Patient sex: M
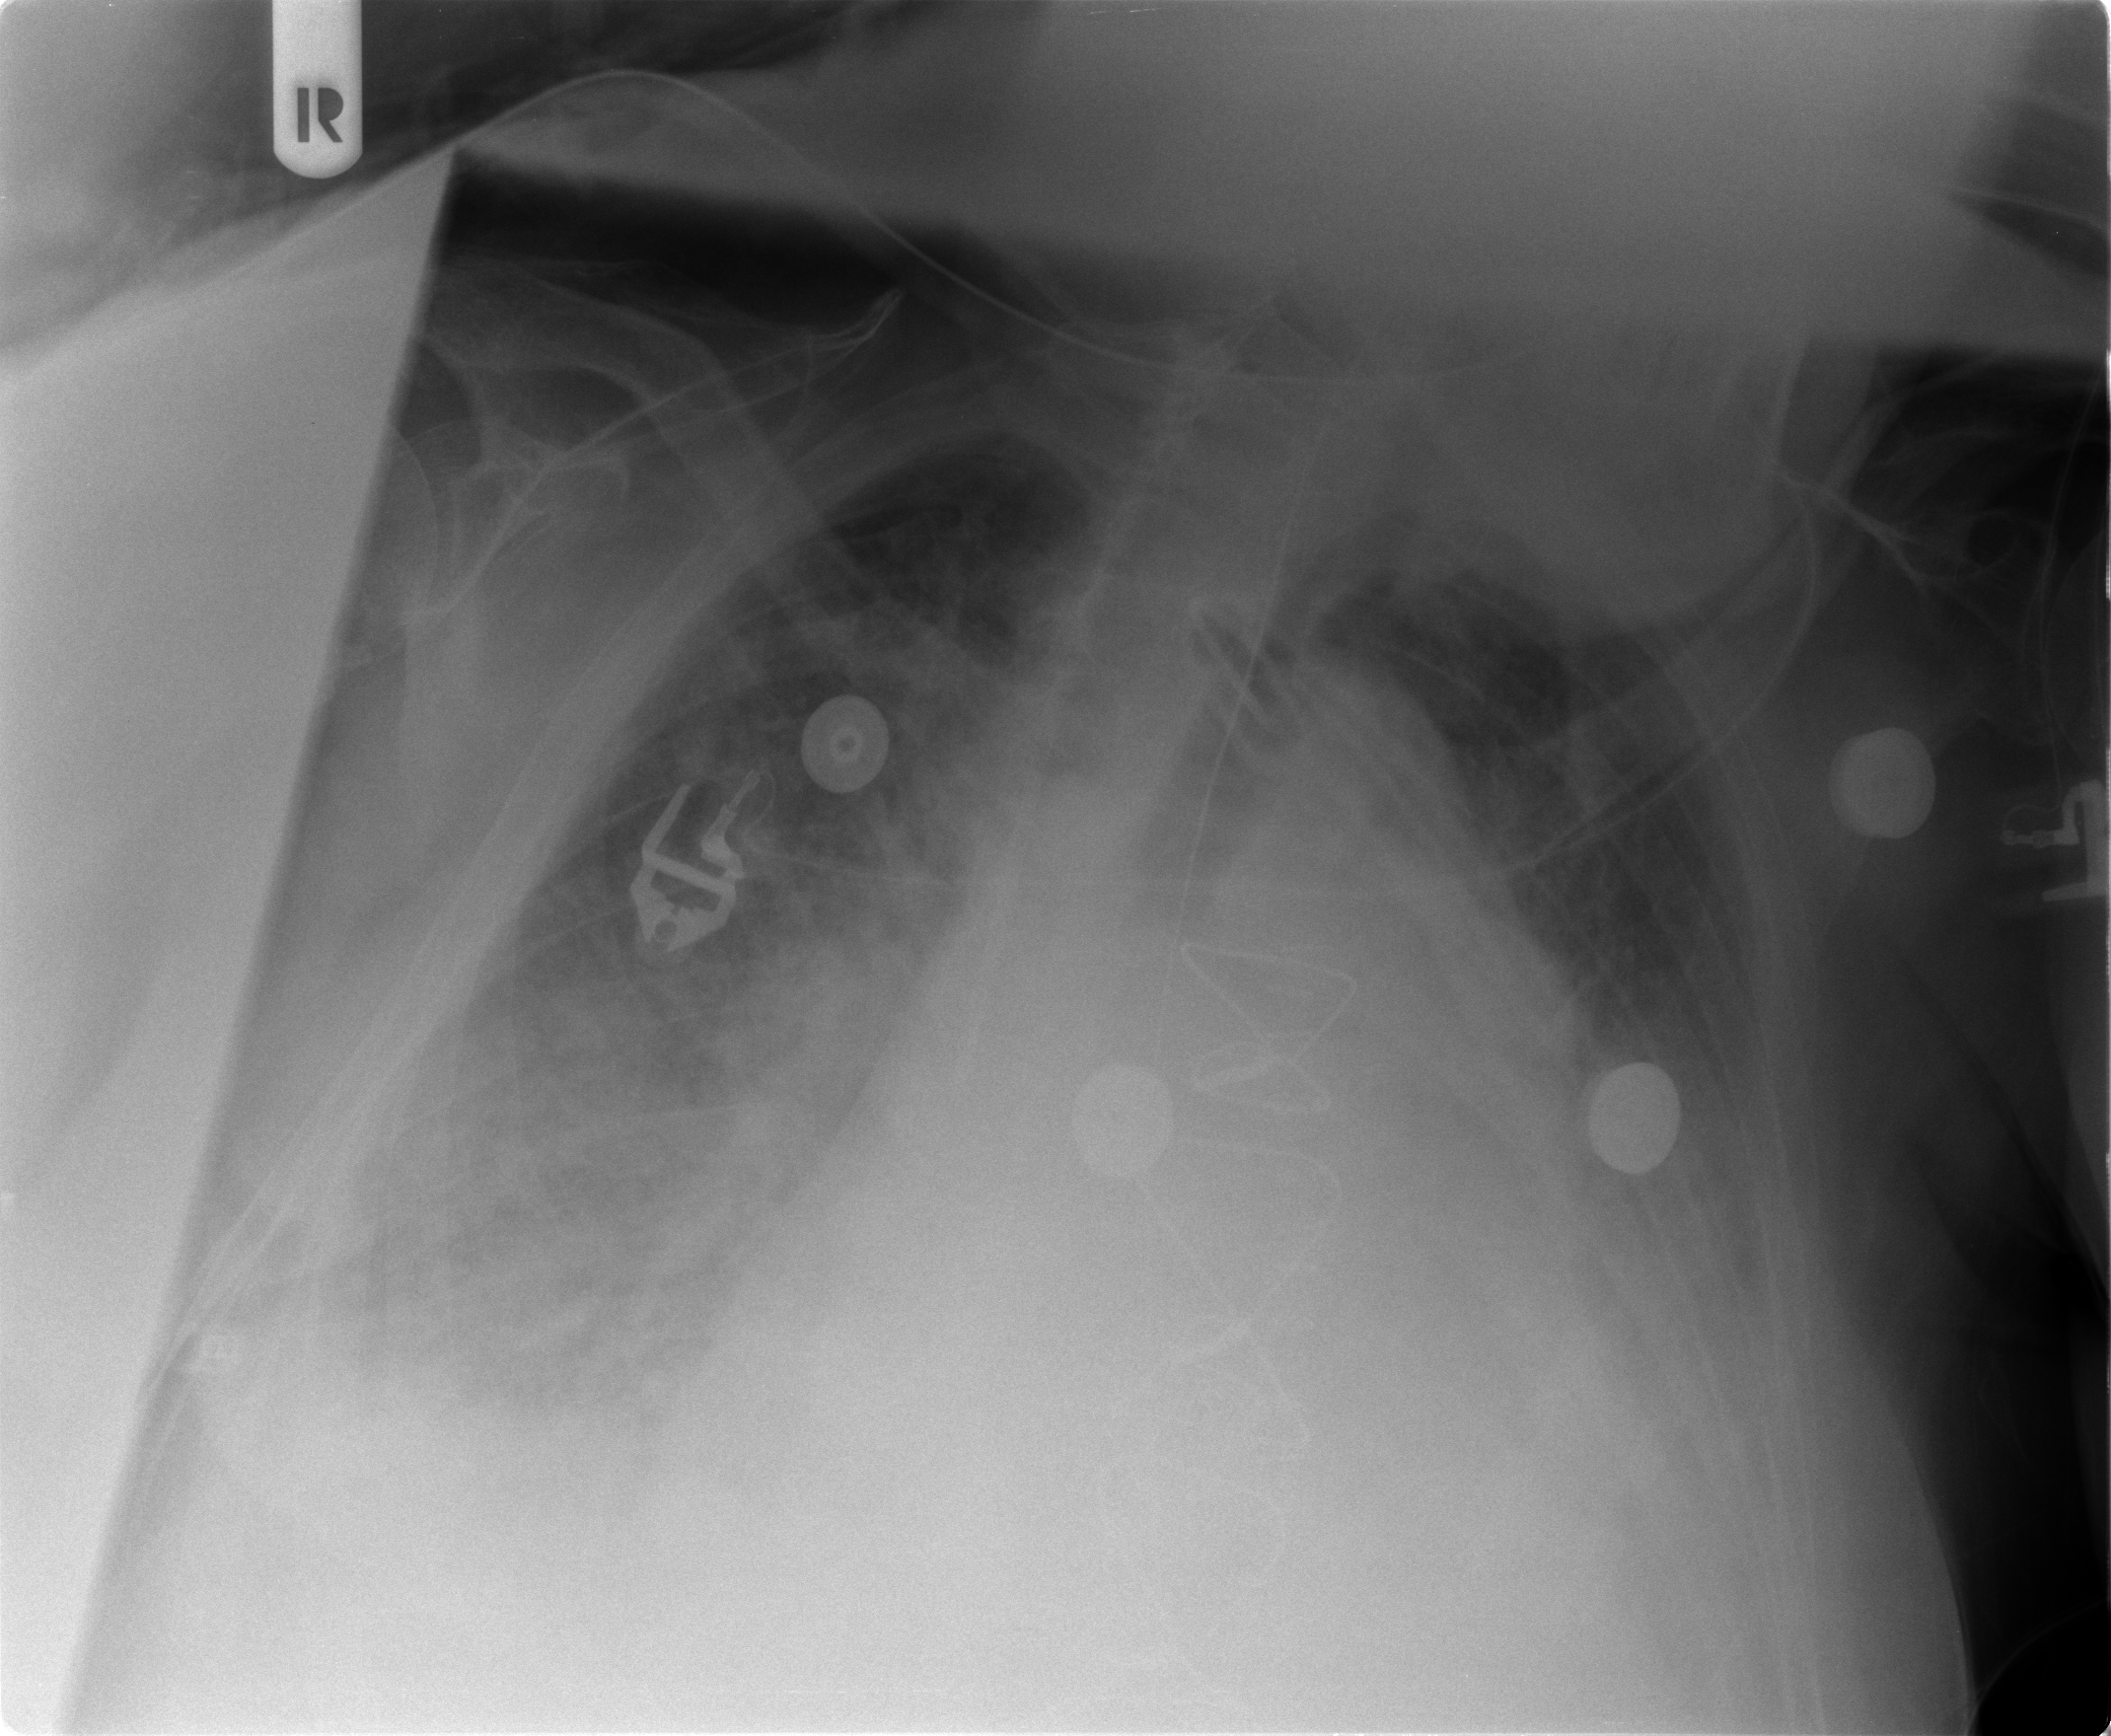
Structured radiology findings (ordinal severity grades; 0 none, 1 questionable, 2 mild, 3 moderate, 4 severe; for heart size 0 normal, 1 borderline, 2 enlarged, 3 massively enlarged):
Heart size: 2
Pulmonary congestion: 3
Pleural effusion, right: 2
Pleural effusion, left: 2
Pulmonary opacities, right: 2
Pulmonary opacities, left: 0
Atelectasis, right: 2
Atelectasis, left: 2